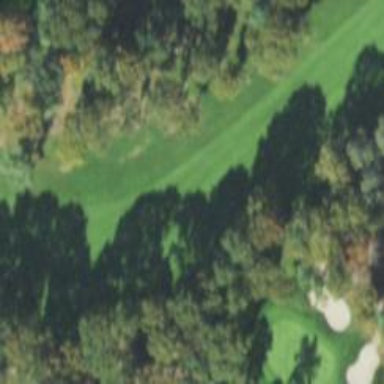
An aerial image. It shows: Golf hole.